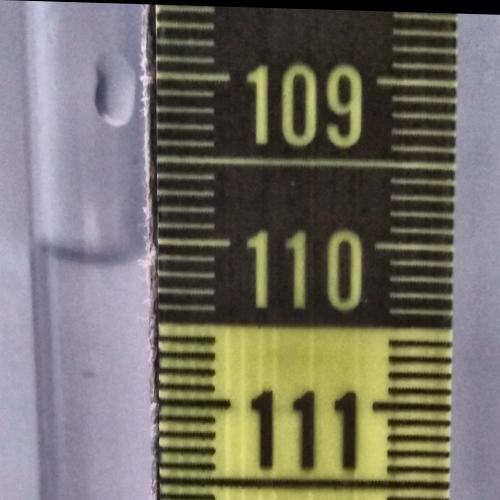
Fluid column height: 110.1 cm